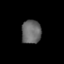
Tissue: skin
Cell type: T cells
Senescence score: 0.6964
Nuclear area (px): 455
Mean DAPI intensity: 106.079